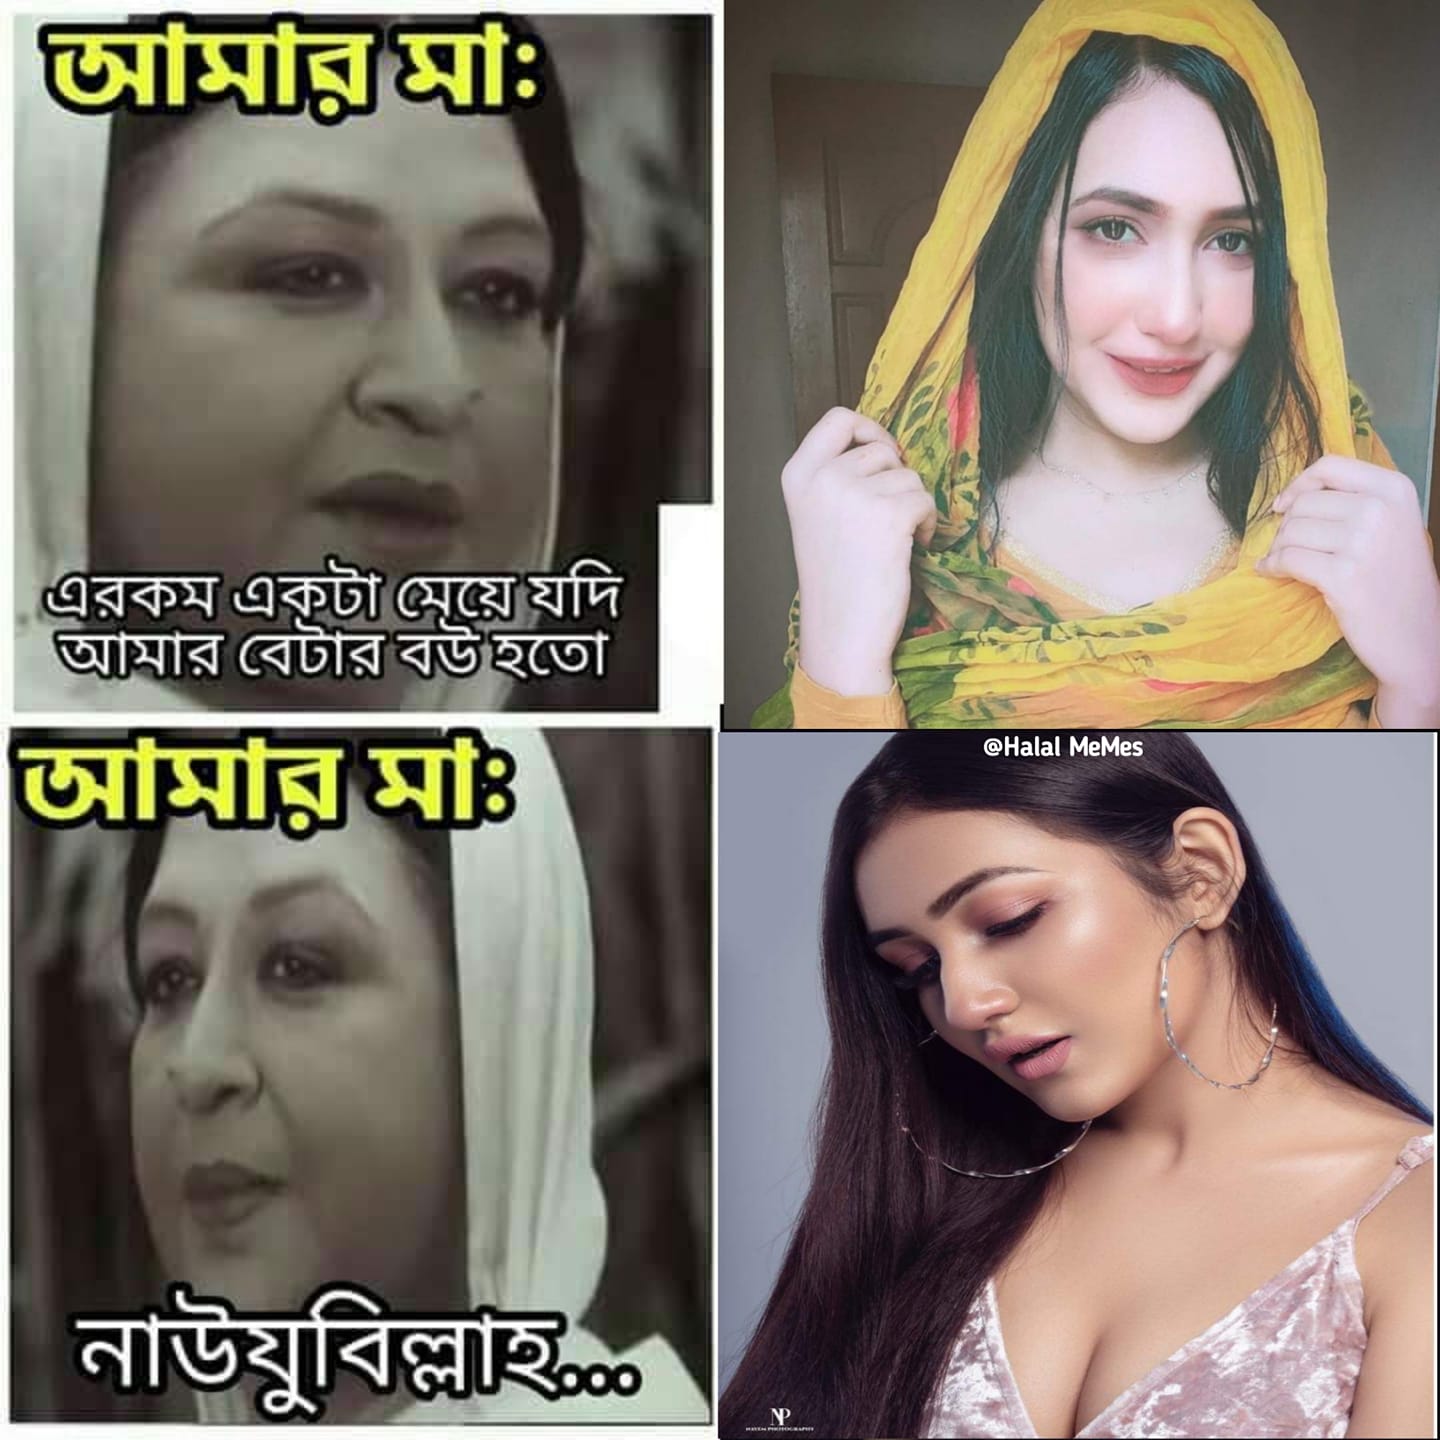
Caption: আমার মাঃ  এরকম একটা মেয়ে যদি আমার বেটার বউ হতো       আমার মাঃ  নাউযুবিল্লাহ
Label: hate